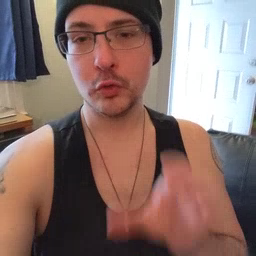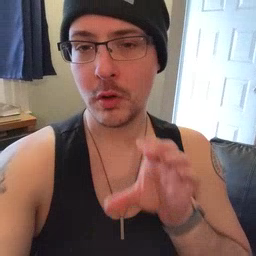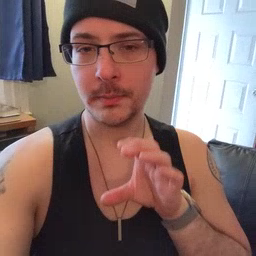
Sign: chocolate